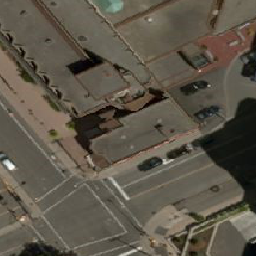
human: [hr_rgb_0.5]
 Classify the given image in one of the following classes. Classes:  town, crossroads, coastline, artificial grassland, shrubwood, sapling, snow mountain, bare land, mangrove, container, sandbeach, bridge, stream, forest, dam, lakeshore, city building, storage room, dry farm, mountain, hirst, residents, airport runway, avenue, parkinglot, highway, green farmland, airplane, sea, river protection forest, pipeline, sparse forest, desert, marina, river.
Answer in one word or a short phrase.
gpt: city building